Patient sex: M
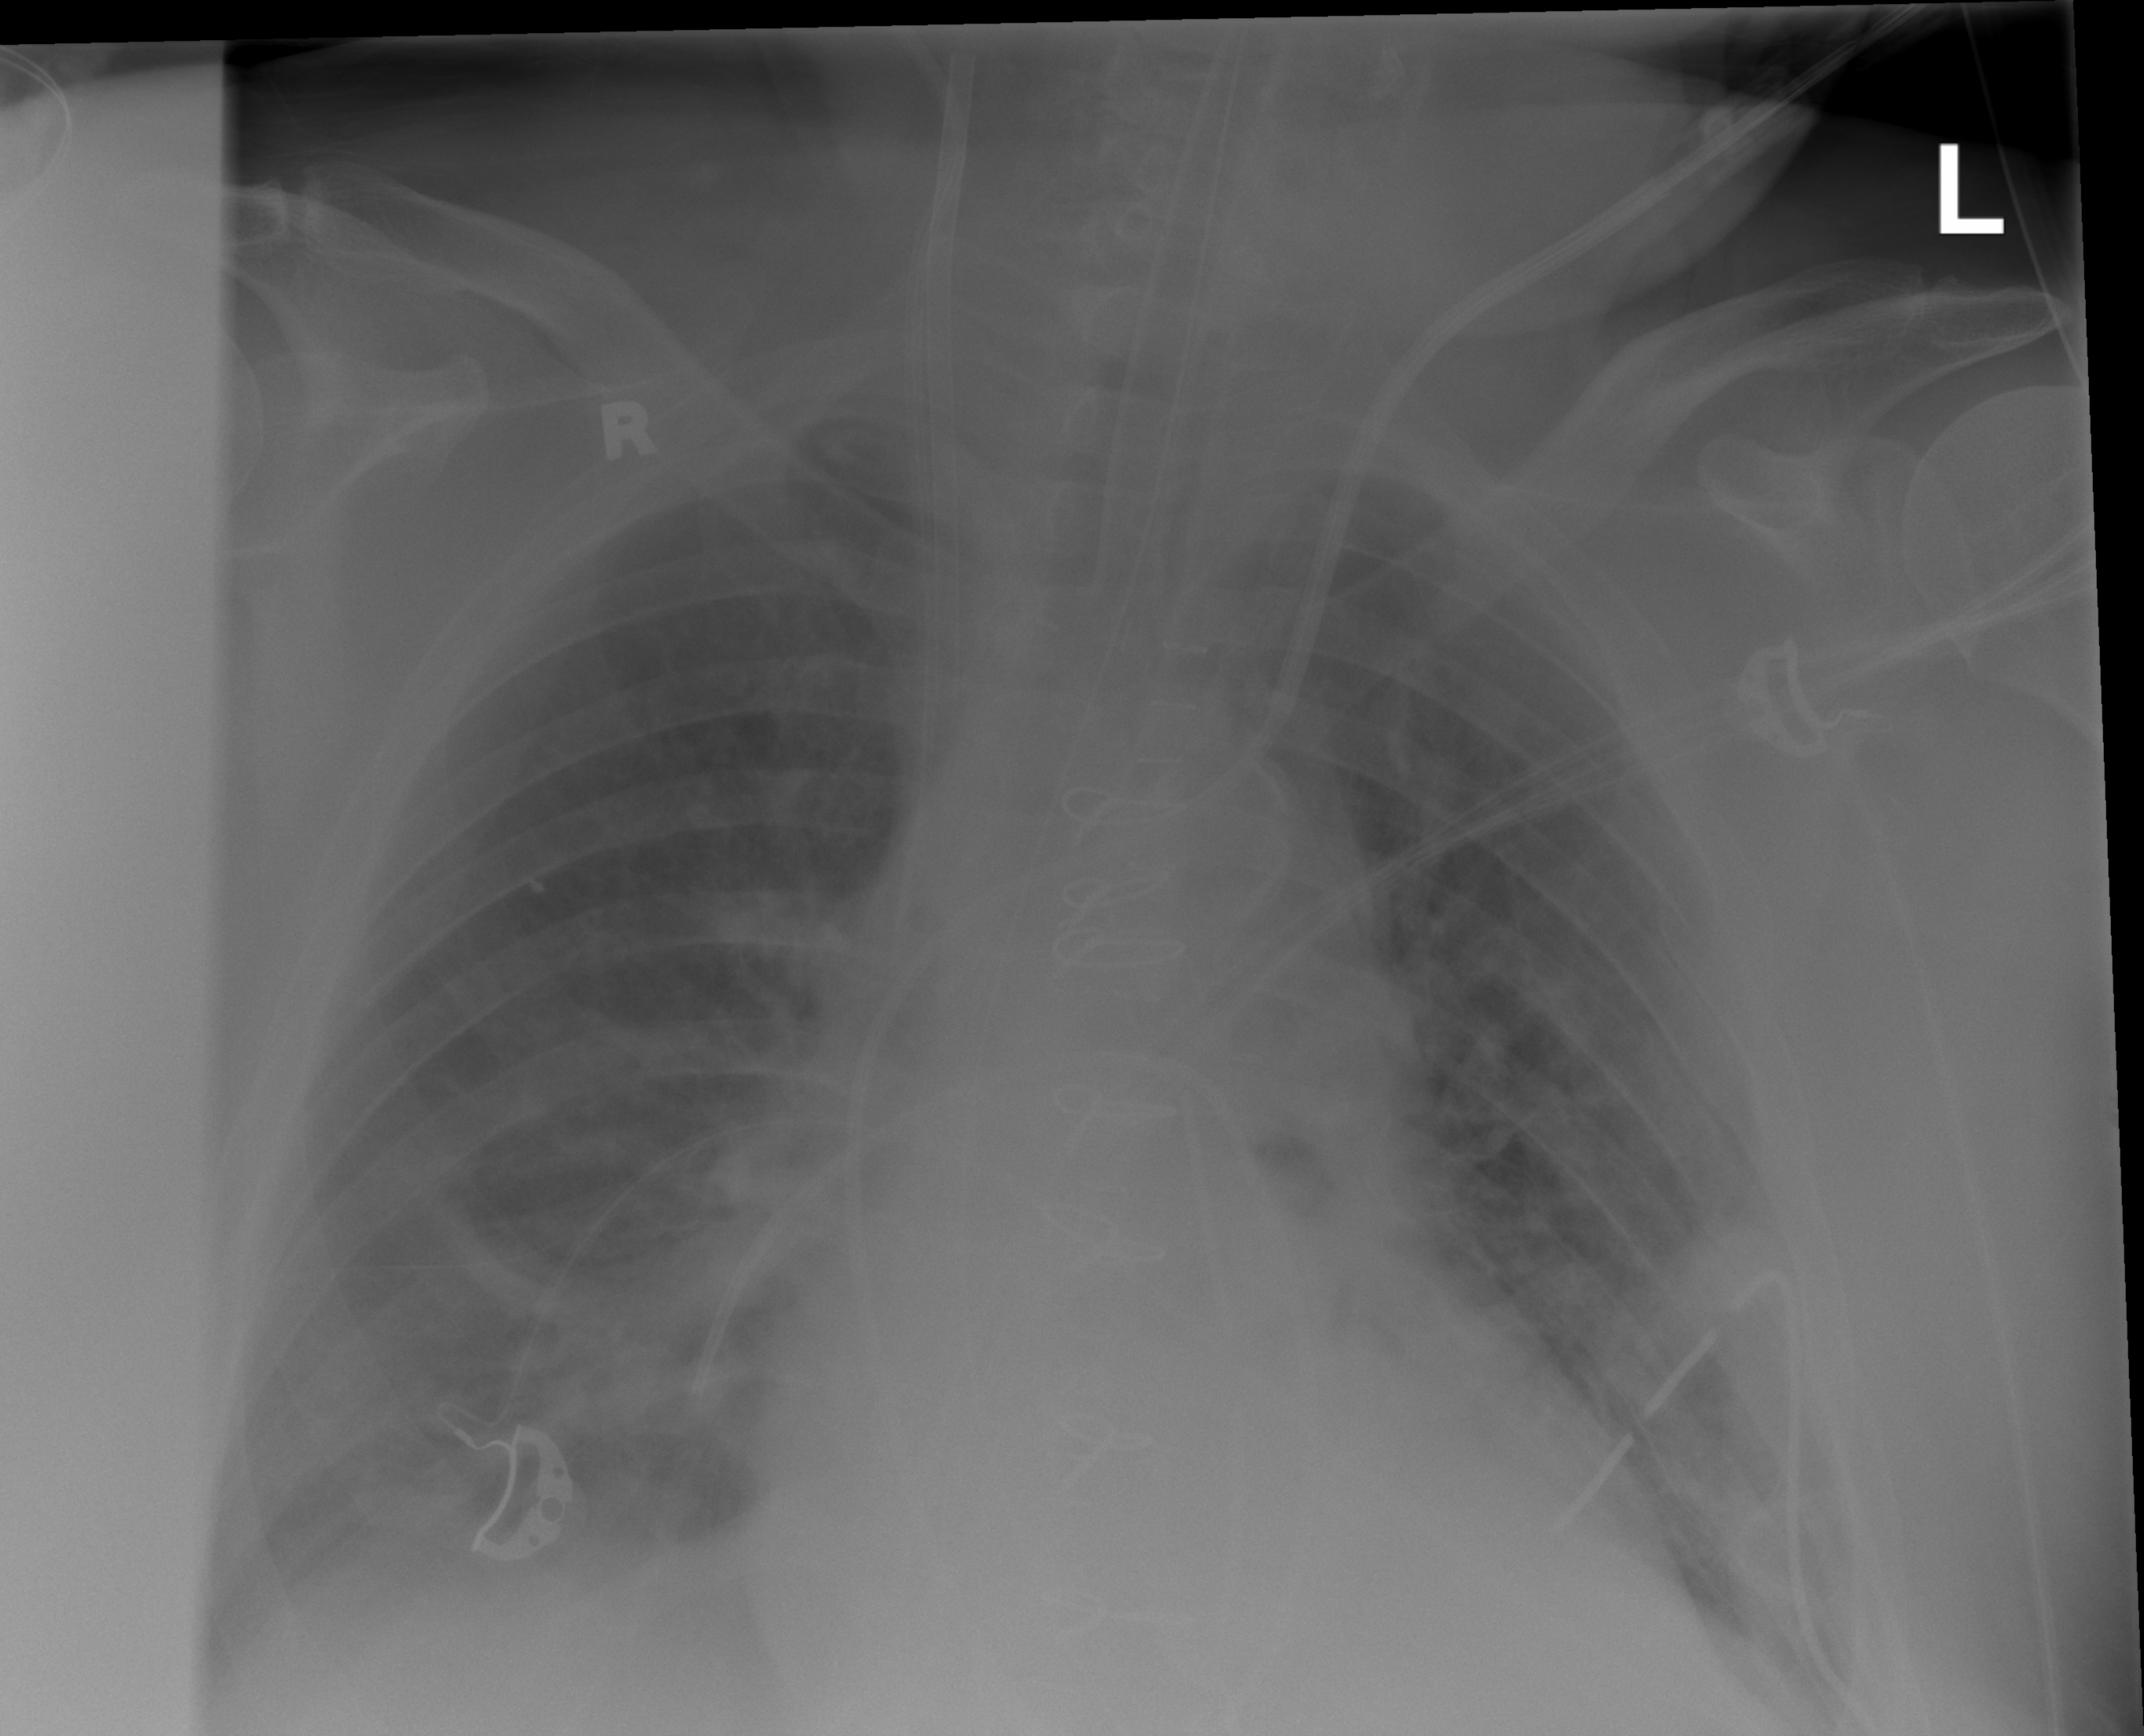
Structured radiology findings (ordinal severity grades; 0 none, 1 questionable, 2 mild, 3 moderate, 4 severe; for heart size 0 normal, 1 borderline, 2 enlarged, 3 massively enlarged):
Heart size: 2
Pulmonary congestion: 2
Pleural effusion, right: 2
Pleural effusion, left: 0
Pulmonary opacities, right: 0
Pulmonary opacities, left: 0
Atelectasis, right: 2
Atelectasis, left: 0